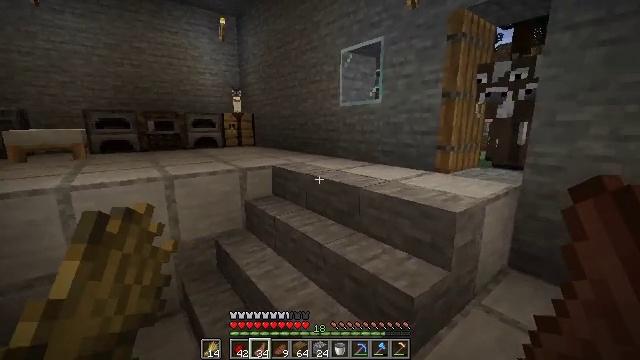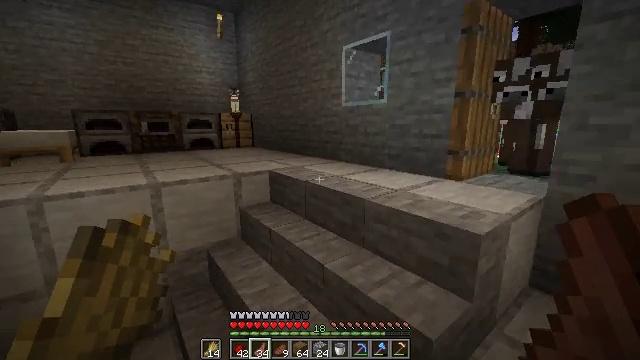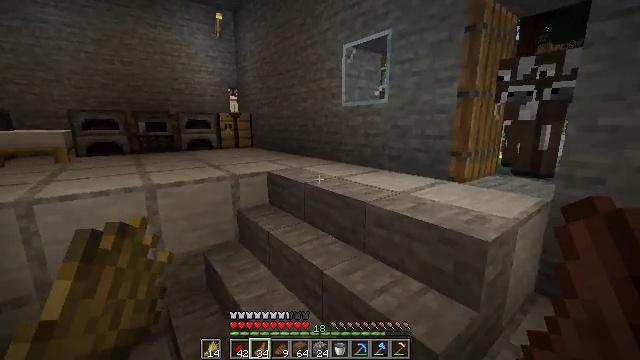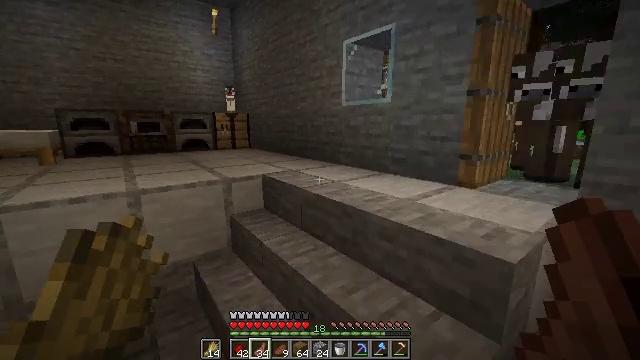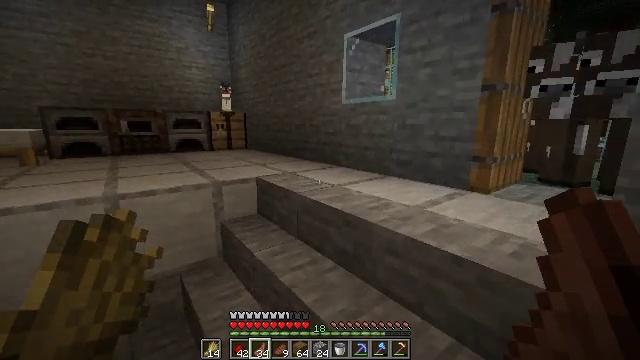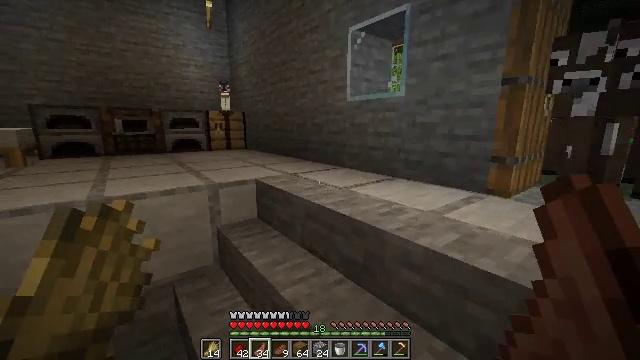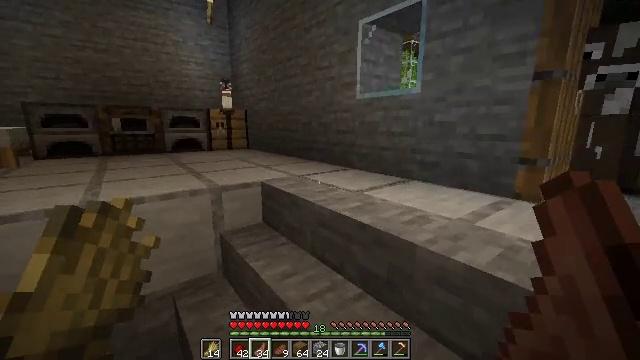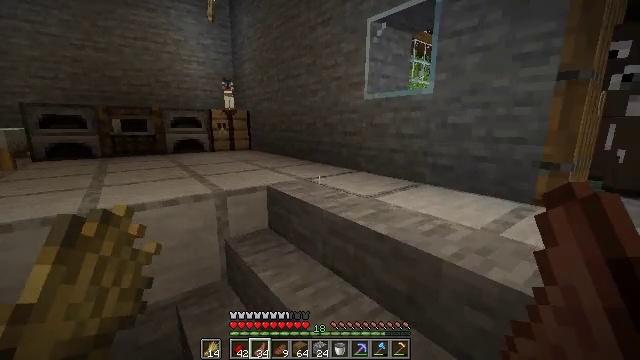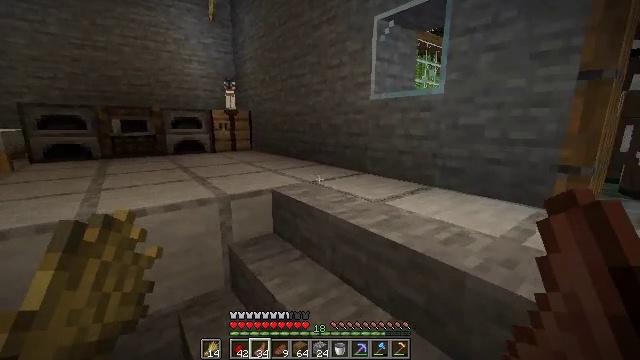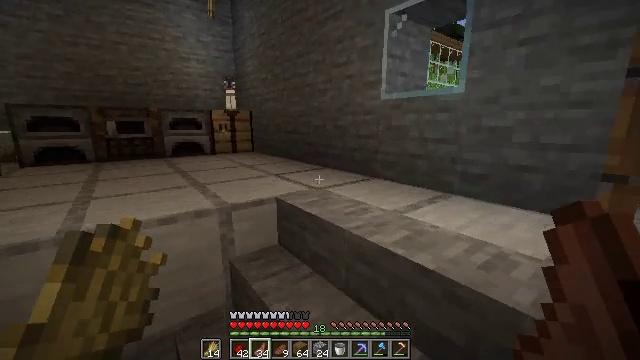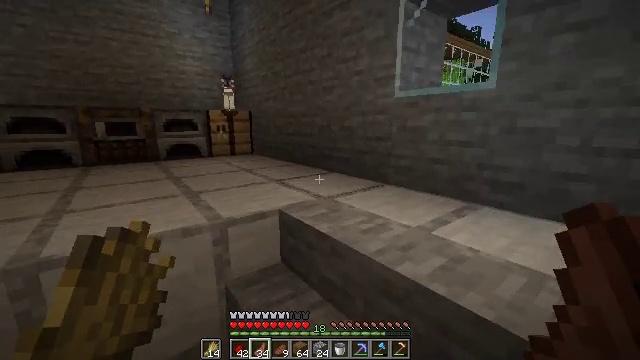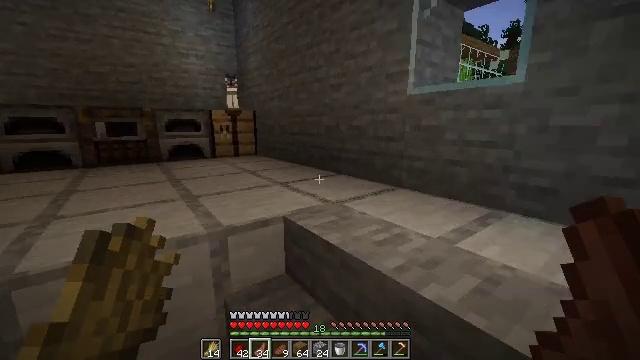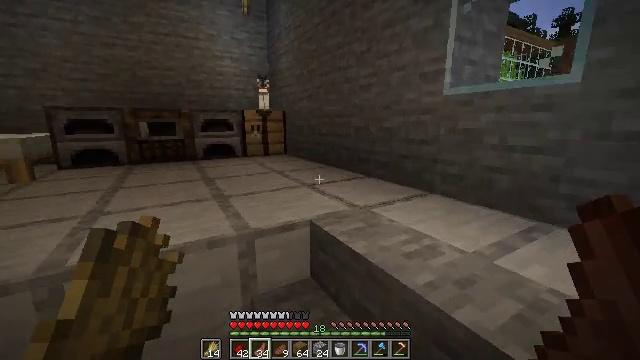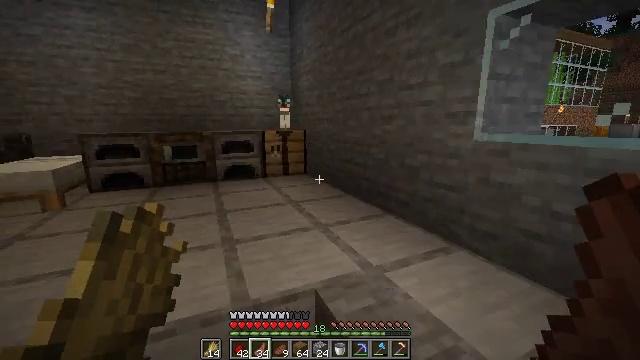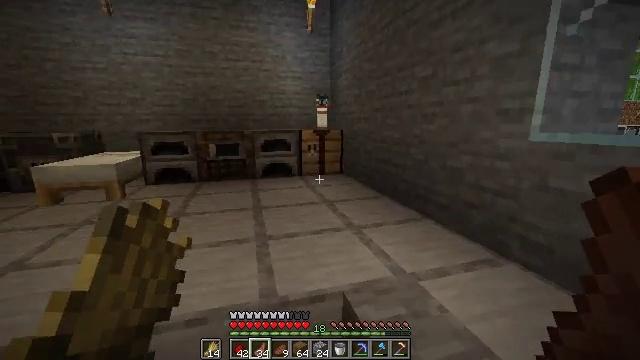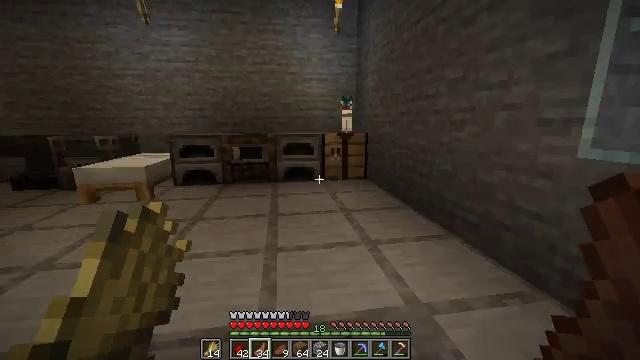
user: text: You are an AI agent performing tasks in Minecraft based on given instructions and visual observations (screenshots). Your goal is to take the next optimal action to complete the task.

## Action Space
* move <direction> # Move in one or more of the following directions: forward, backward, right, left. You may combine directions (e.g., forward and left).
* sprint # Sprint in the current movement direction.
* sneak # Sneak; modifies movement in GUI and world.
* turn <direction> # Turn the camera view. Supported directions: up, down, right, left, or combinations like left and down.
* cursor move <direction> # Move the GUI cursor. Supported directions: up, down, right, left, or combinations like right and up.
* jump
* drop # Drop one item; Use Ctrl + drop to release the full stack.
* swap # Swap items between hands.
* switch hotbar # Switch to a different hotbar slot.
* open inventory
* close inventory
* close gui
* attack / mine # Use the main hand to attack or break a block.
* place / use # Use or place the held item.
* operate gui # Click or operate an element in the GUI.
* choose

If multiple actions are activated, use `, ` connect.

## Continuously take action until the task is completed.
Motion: motion action
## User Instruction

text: Take sticks and spruce planks to craft a spruce fence.
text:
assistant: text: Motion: move forward
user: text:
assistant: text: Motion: move forward
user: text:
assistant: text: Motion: move forward
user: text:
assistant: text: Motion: move forward
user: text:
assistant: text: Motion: move forward and move left
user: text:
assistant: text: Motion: move forward and move left
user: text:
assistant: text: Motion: move forward and move left
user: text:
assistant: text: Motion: move forward
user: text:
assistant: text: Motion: move forward
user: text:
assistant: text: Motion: move forward
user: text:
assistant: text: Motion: move forward, turn left
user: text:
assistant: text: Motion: move forward and move right, turn left
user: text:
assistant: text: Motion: move forward and move right, turn left
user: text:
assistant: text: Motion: move forward and move right, turn left
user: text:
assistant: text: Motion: move forward and move right, turn left
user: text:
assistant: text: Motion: move forward and move right, turn left
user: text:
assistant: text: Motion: move forward and move right, turn left
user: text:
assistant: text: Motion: move forward and move right, turn left
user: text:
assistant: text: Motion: move forward
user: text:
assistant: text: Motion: move forward
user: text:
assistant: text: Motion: move forward, turn right
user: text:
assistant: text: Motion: move forward, turn right and down
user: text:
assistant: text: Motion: move forward, turn right and down
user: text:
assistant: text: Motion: move forward, turn down
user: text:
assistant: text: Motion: move forward, turn down
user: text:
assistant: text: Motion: move forward, turn down
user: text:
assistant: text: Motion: move forward and move right, turn left and down
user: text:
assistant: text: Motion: move forward and move right
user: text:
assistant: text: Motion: no_op
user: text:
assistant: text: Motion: no_op